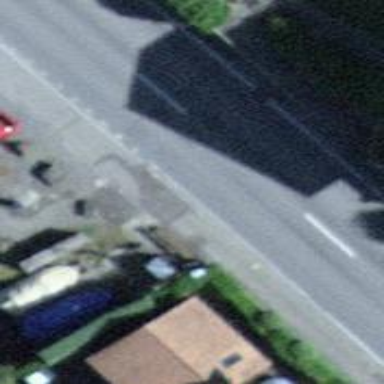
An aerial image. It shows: Bus stop along the road.